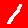
Digit: 1